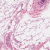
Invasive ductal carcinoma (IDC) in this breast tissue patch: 0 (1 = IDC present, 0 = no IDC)